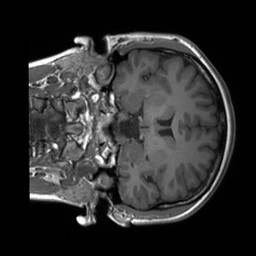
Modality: T1w
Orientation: coronal
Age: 25
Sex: female
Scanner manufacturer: siemens
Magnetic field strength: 3 T
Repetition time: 1.8 s
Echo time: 0.00232 s